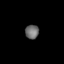
Tissue: lung
Cell type: Epithelial cells
Senescence score: 0.5559
Nuclear area (px): 187
Mean DAPI intensity: 108.508